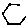
Label: hexagon